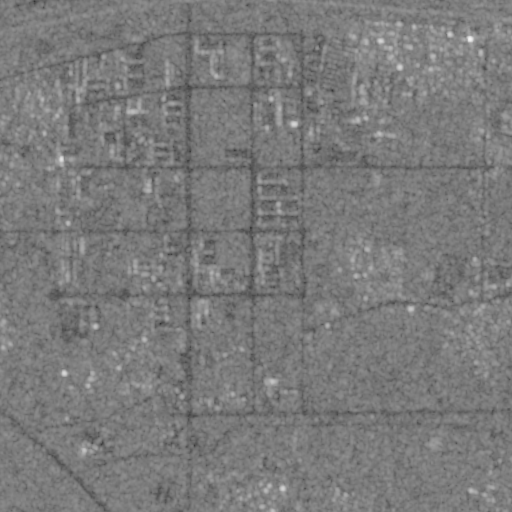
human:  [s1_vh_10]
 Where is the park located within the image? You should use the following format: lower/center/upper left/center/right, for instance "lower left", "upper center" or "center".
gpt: The park is located in the upper right of the image.
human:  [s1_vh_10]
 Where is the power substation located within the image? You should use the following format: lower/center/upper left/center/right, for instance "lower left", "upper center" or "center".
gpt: The power substation is located in the center left of the image.
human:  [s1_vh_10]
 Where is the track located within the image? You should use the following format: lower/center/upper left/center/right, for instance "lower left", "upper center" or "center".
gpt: The track is located in the upper right of the image.
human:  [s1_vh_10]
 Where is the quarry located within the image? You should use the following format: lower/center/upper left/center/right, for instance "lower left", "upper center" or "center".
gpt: There is no quarry in the image.

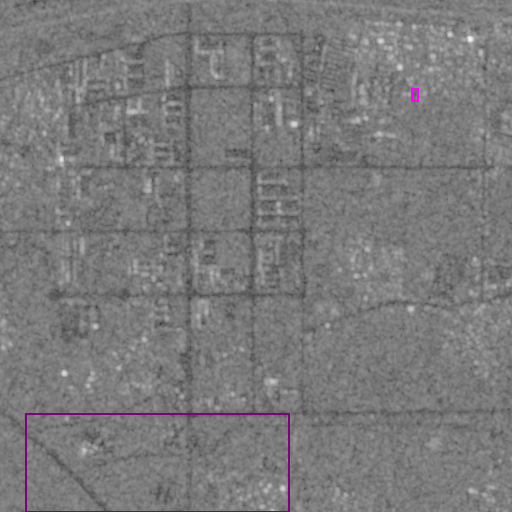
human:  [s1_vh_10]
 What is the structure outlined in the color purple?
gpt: The structure outlined in purple is a crop field.
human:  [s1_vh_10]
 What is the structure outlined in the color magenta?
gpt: The structure outlined in magenta is a track.
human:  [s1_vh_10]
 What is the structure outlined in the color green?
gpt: There is no green outline.